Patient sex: F
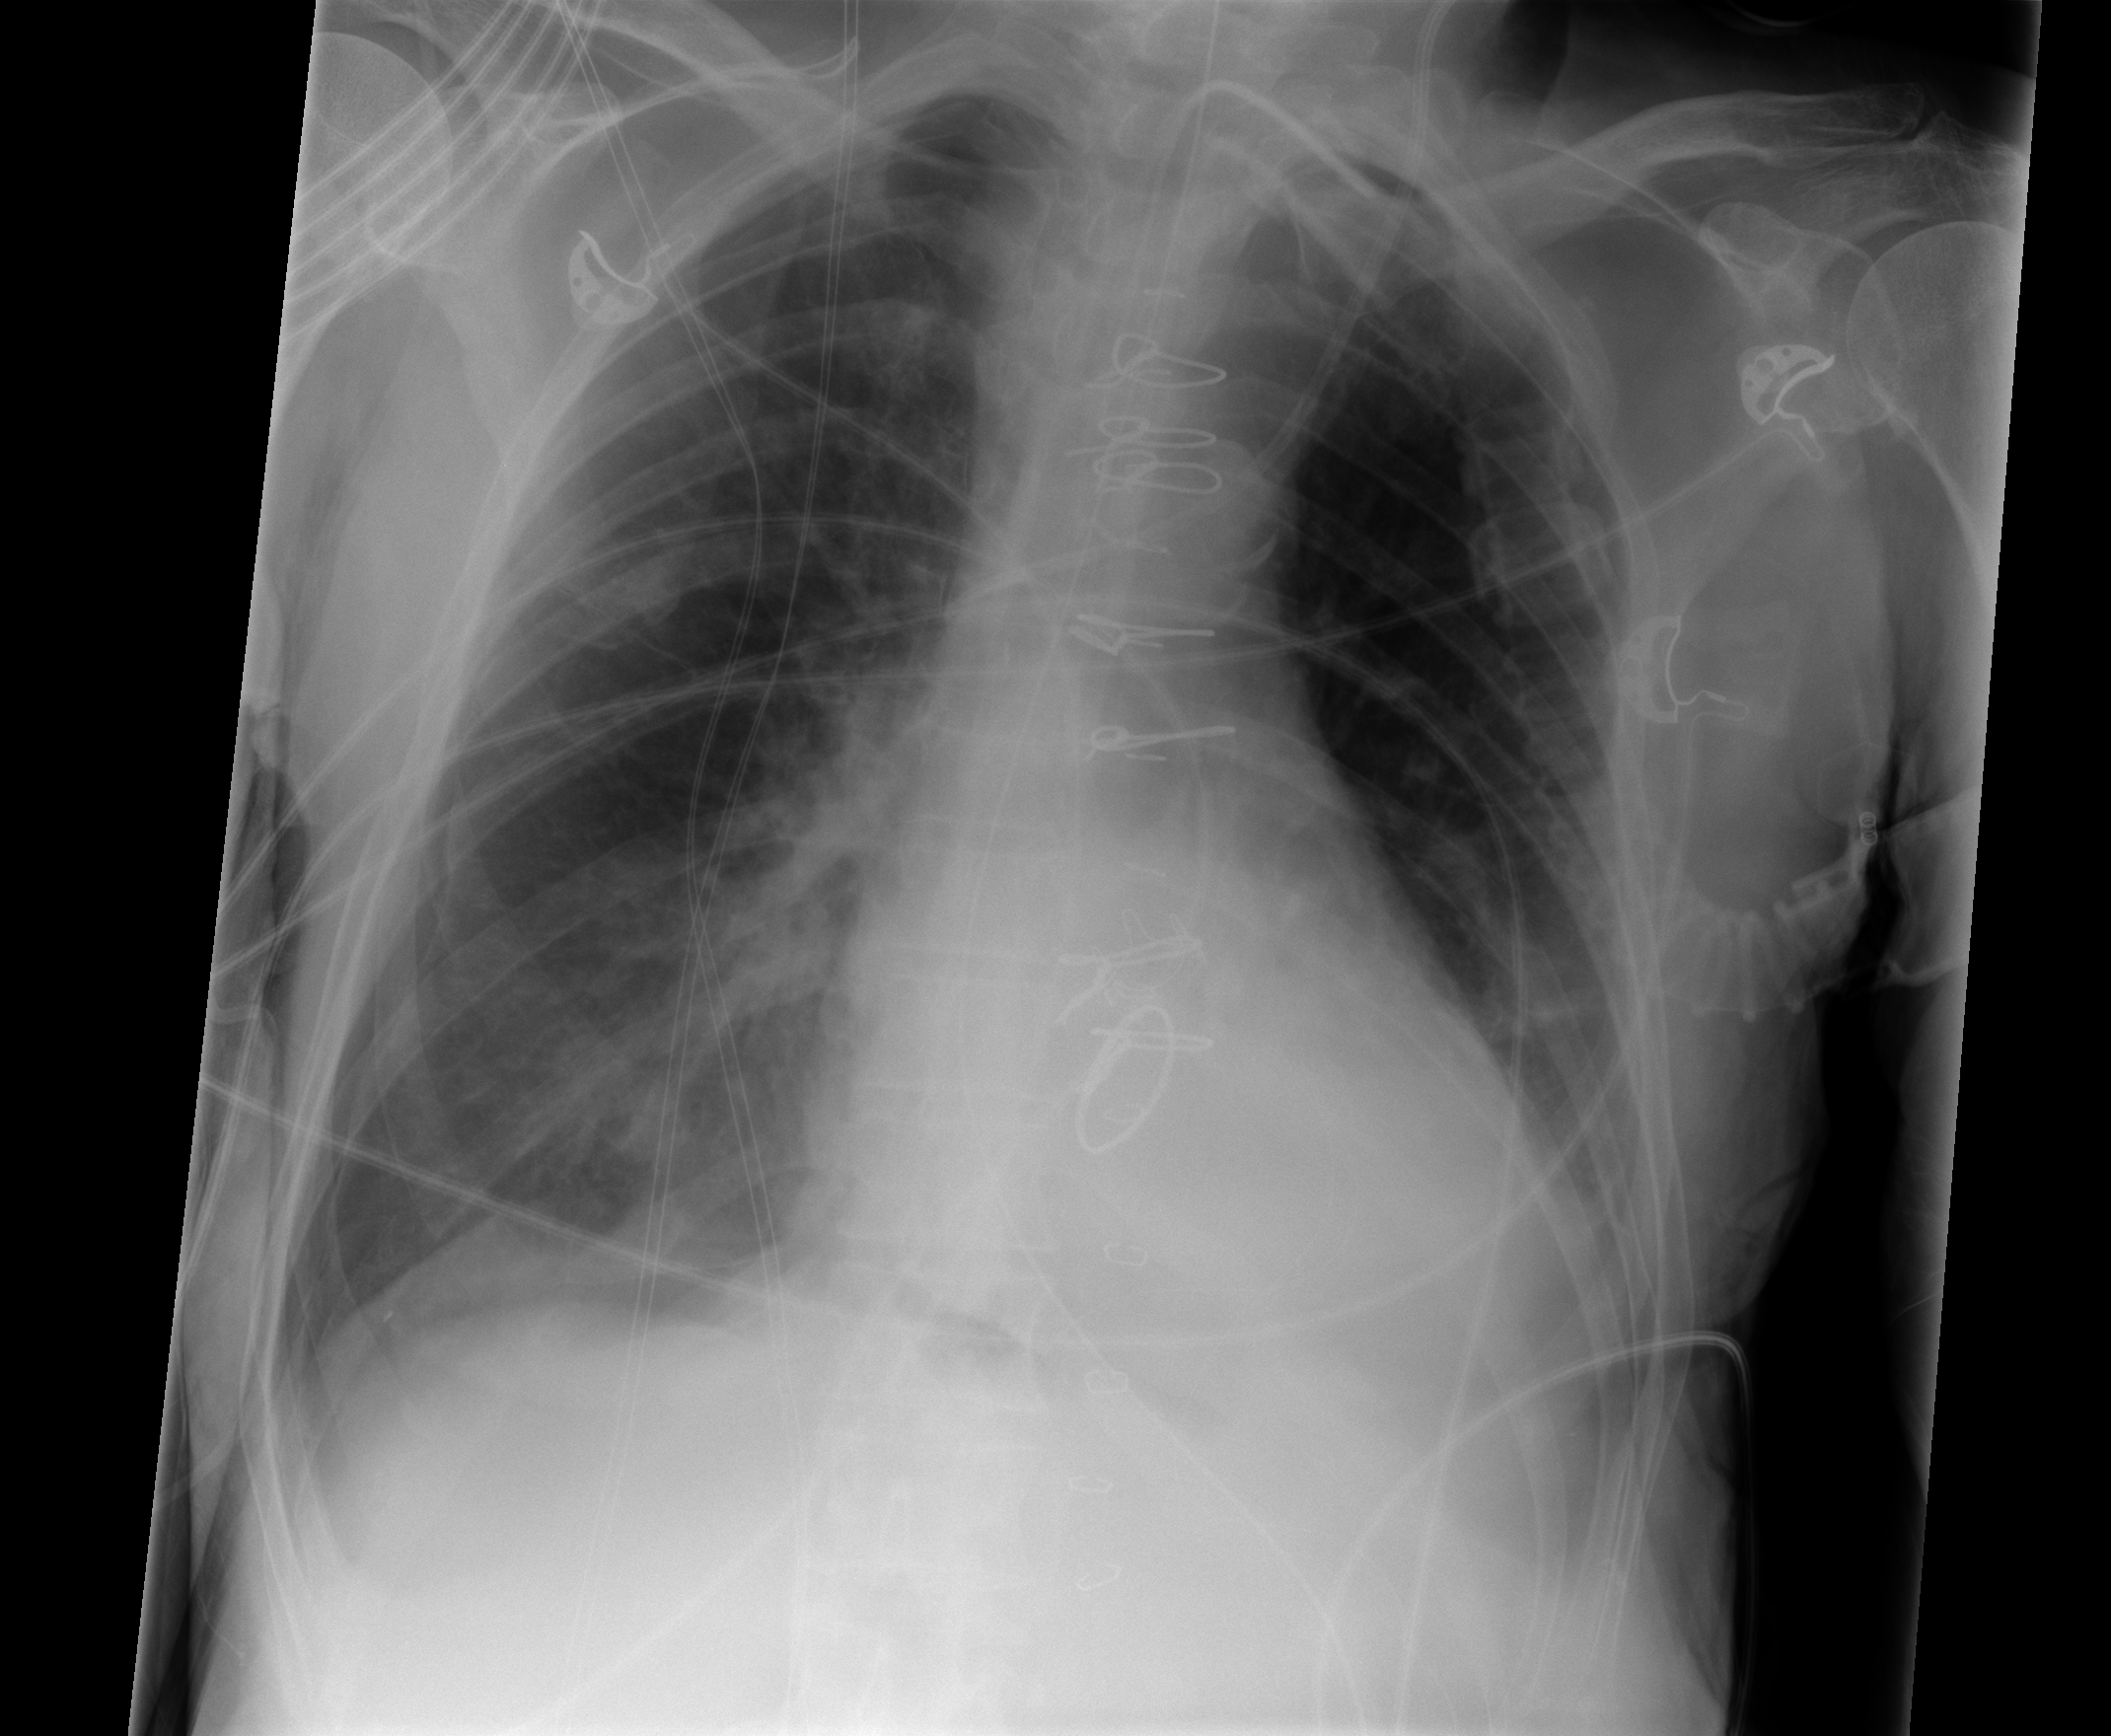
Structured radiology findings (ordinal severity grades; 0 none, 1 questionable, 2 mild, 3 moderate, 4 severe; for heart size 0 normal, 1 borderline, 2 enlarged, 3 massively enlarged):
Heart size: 0
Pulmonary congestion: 0
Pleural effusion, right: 1
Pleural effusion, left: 2
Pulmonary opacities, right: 2
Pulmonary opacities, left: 0
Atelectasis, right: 2
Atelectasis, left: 0